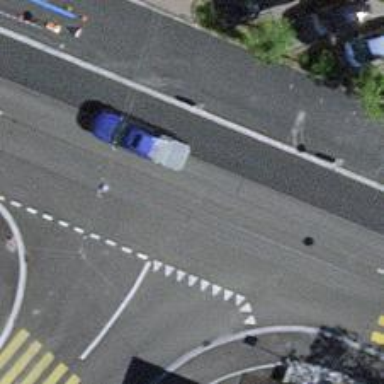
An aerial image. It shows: Tram level crossing on the railway.